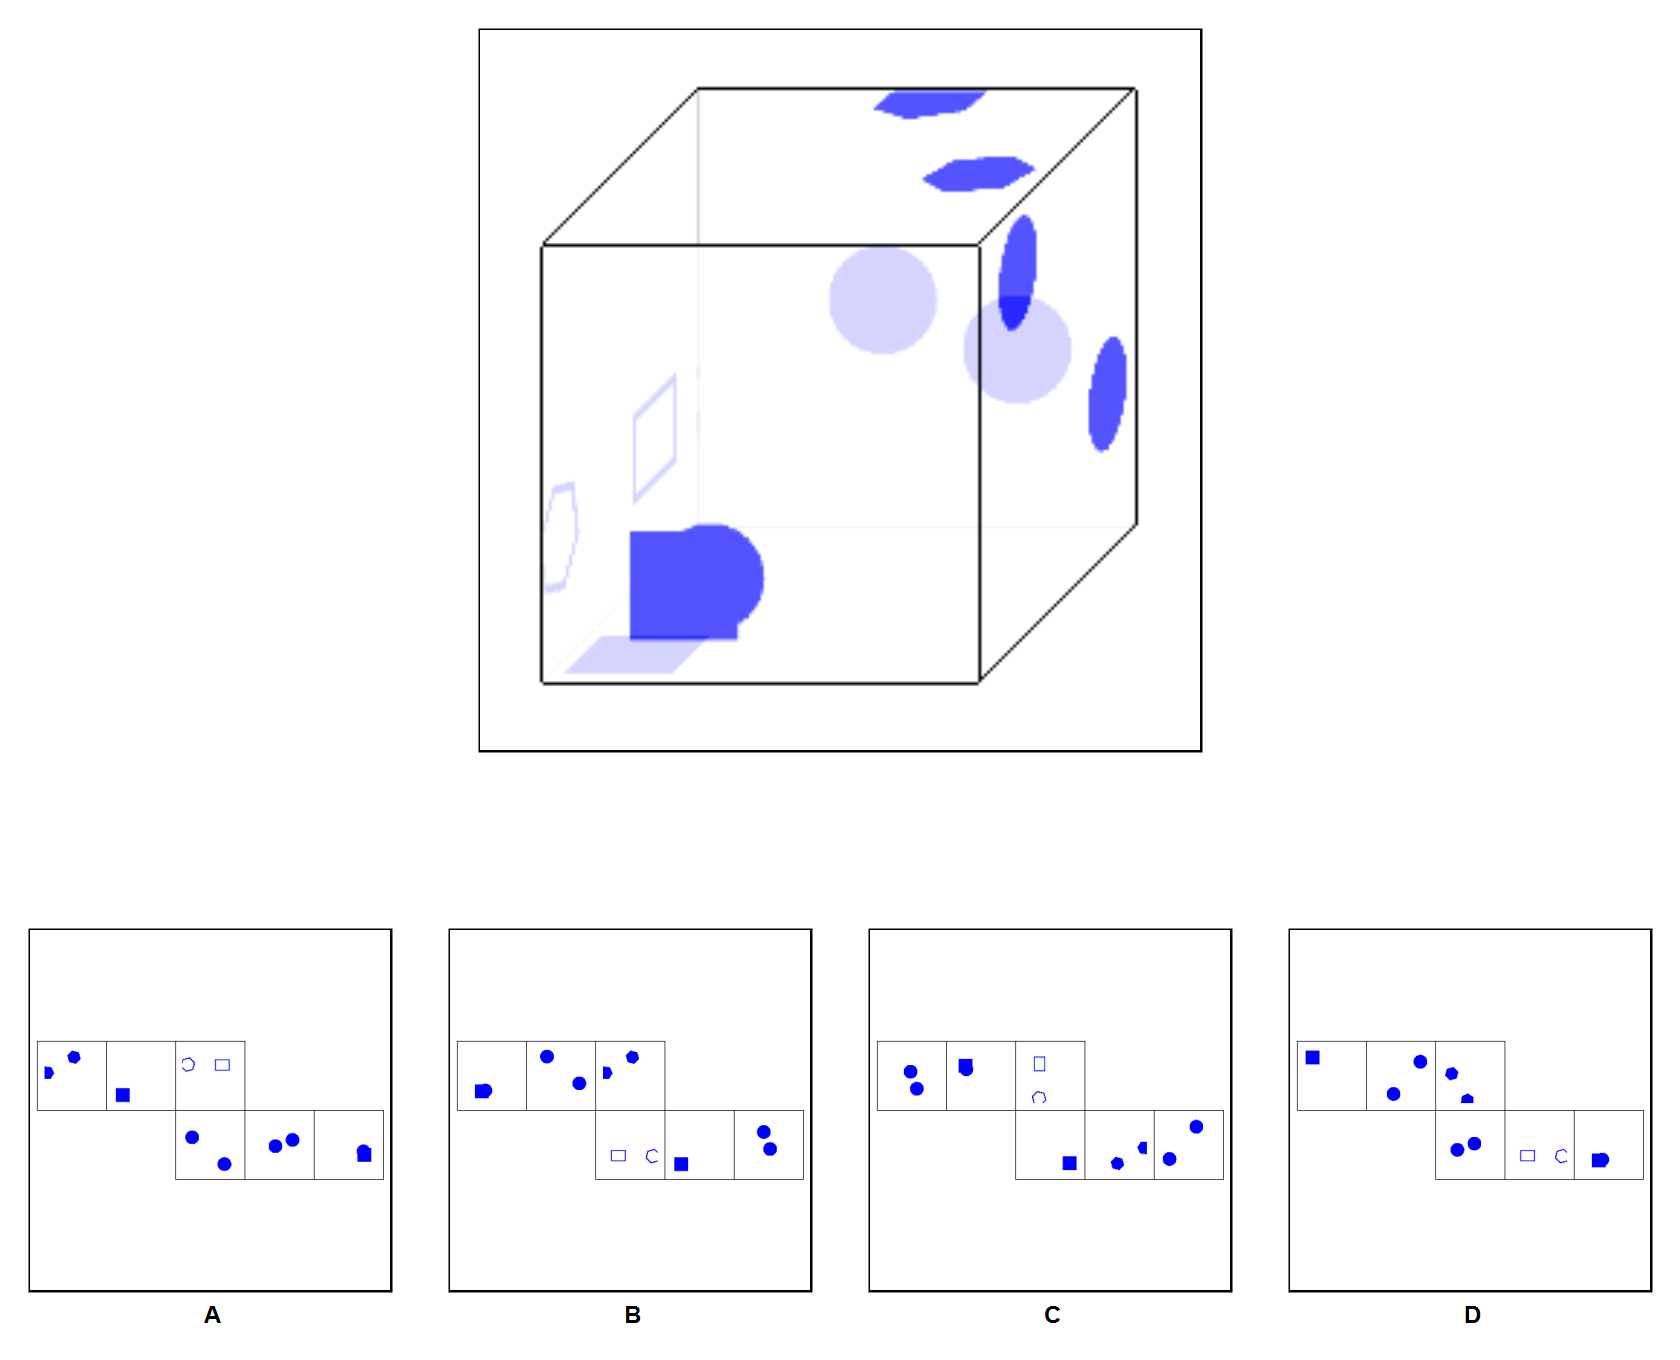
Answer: D